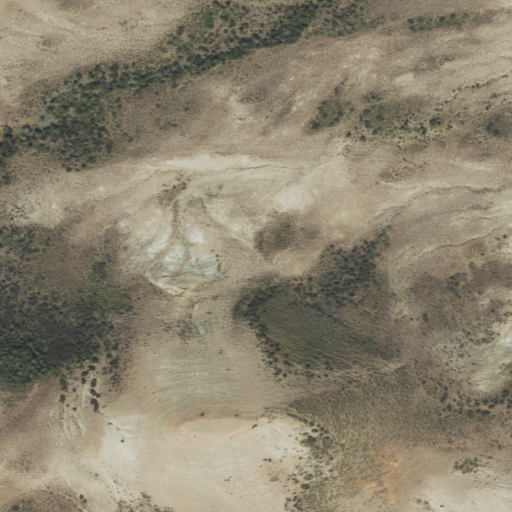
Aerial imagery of mountain in Wyoming named Haystack Butte containing shrub, evergreen forest, and mixed forest